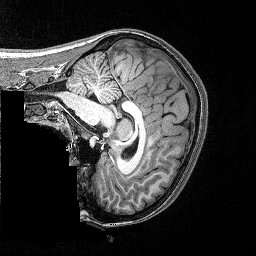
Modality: T1w
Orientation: sagittal
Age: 22
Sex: female
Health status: healthy
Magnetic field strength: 3 T
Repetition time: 2.53 s
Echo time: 0.00331 s